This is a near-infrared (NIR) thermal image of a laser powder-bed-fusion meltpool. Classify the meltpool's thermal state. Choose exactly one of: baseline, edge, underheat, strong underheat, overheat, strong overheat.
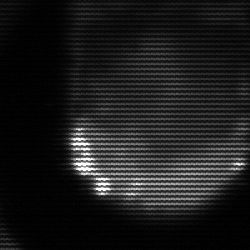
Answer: edge